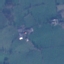
Land use / land cover class: Pasture